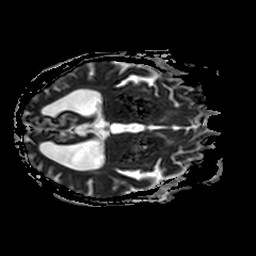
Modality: ADC
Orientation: axial
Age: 72
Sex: male
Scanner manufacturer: philips
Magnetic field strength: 3 T
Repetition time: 3.588 s
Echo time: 0.076 s